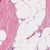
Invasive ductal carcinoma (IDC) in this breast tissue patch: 0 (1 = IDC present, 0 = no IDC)